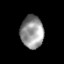
Tissue: prostate
Cell type: T cells
Senescence score: 0.298
Nuclear area (px): 729
Mean DAPI intensity: 148.403